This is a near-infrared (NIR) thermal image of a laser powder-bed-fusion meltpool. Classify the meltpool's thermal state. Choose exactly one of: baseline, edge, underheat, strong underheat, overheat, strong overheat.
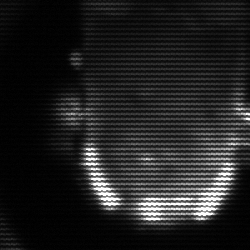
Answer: baseline